Interaction volume radius: 5 \u00c5
Interaction volume height: 10 \u00c5
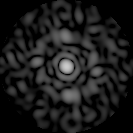
Disorder parameter: 0.7623